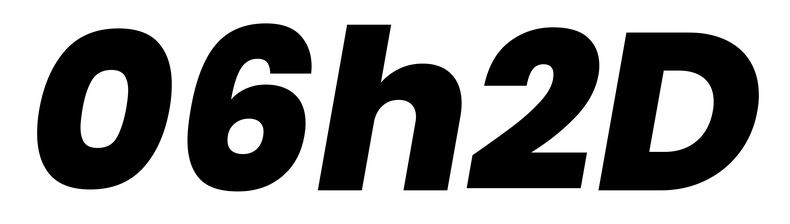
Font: Poppins-ExtraBoldItalic